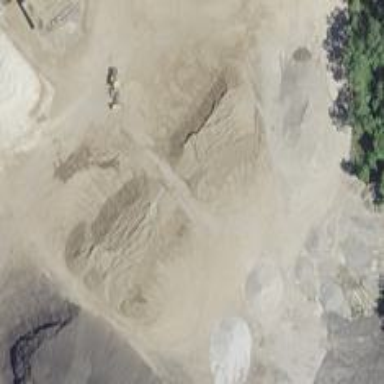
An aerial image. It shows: Spoil heap created by human activity.